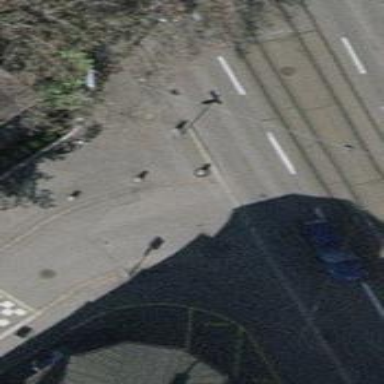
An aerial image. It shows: Unmarked crossing with traffic calming table on the road.